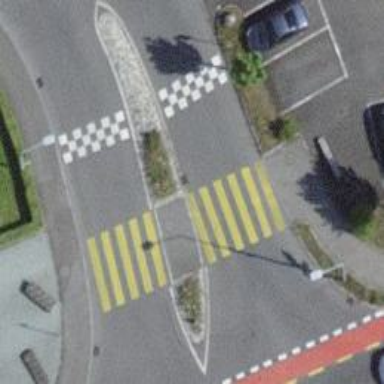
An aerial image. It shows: Footway located on traffic island.